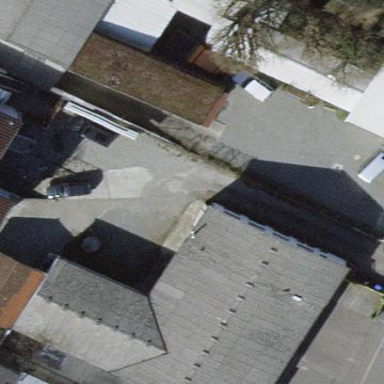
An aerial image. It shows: Restaurant building.